Field crop: maize
Growth stage: 2
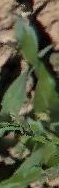
Species: maize